Aerial crown-view tile of a tropical tree (Barro Colorado Island, Panama), acquired 20241014:
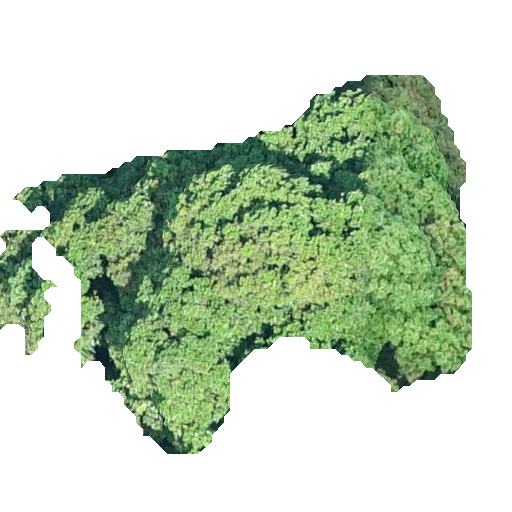
Species: Prioria copaifera
GBIF accepted scientific name: Prioria copaifera
Crown area: 167.747 m²